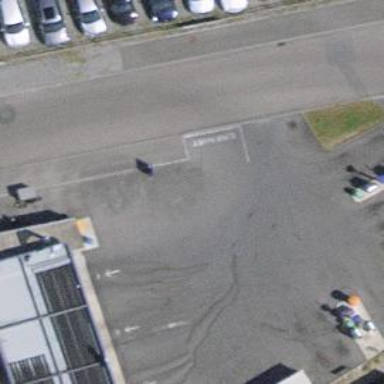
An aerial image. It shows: Kerb serving as barrier.